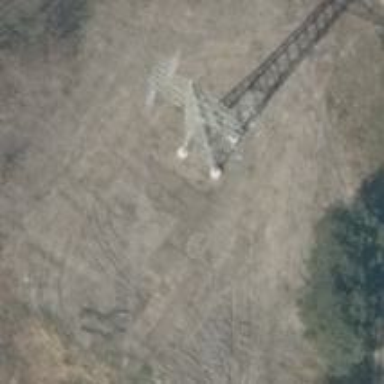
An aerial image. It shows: Power line in the image.